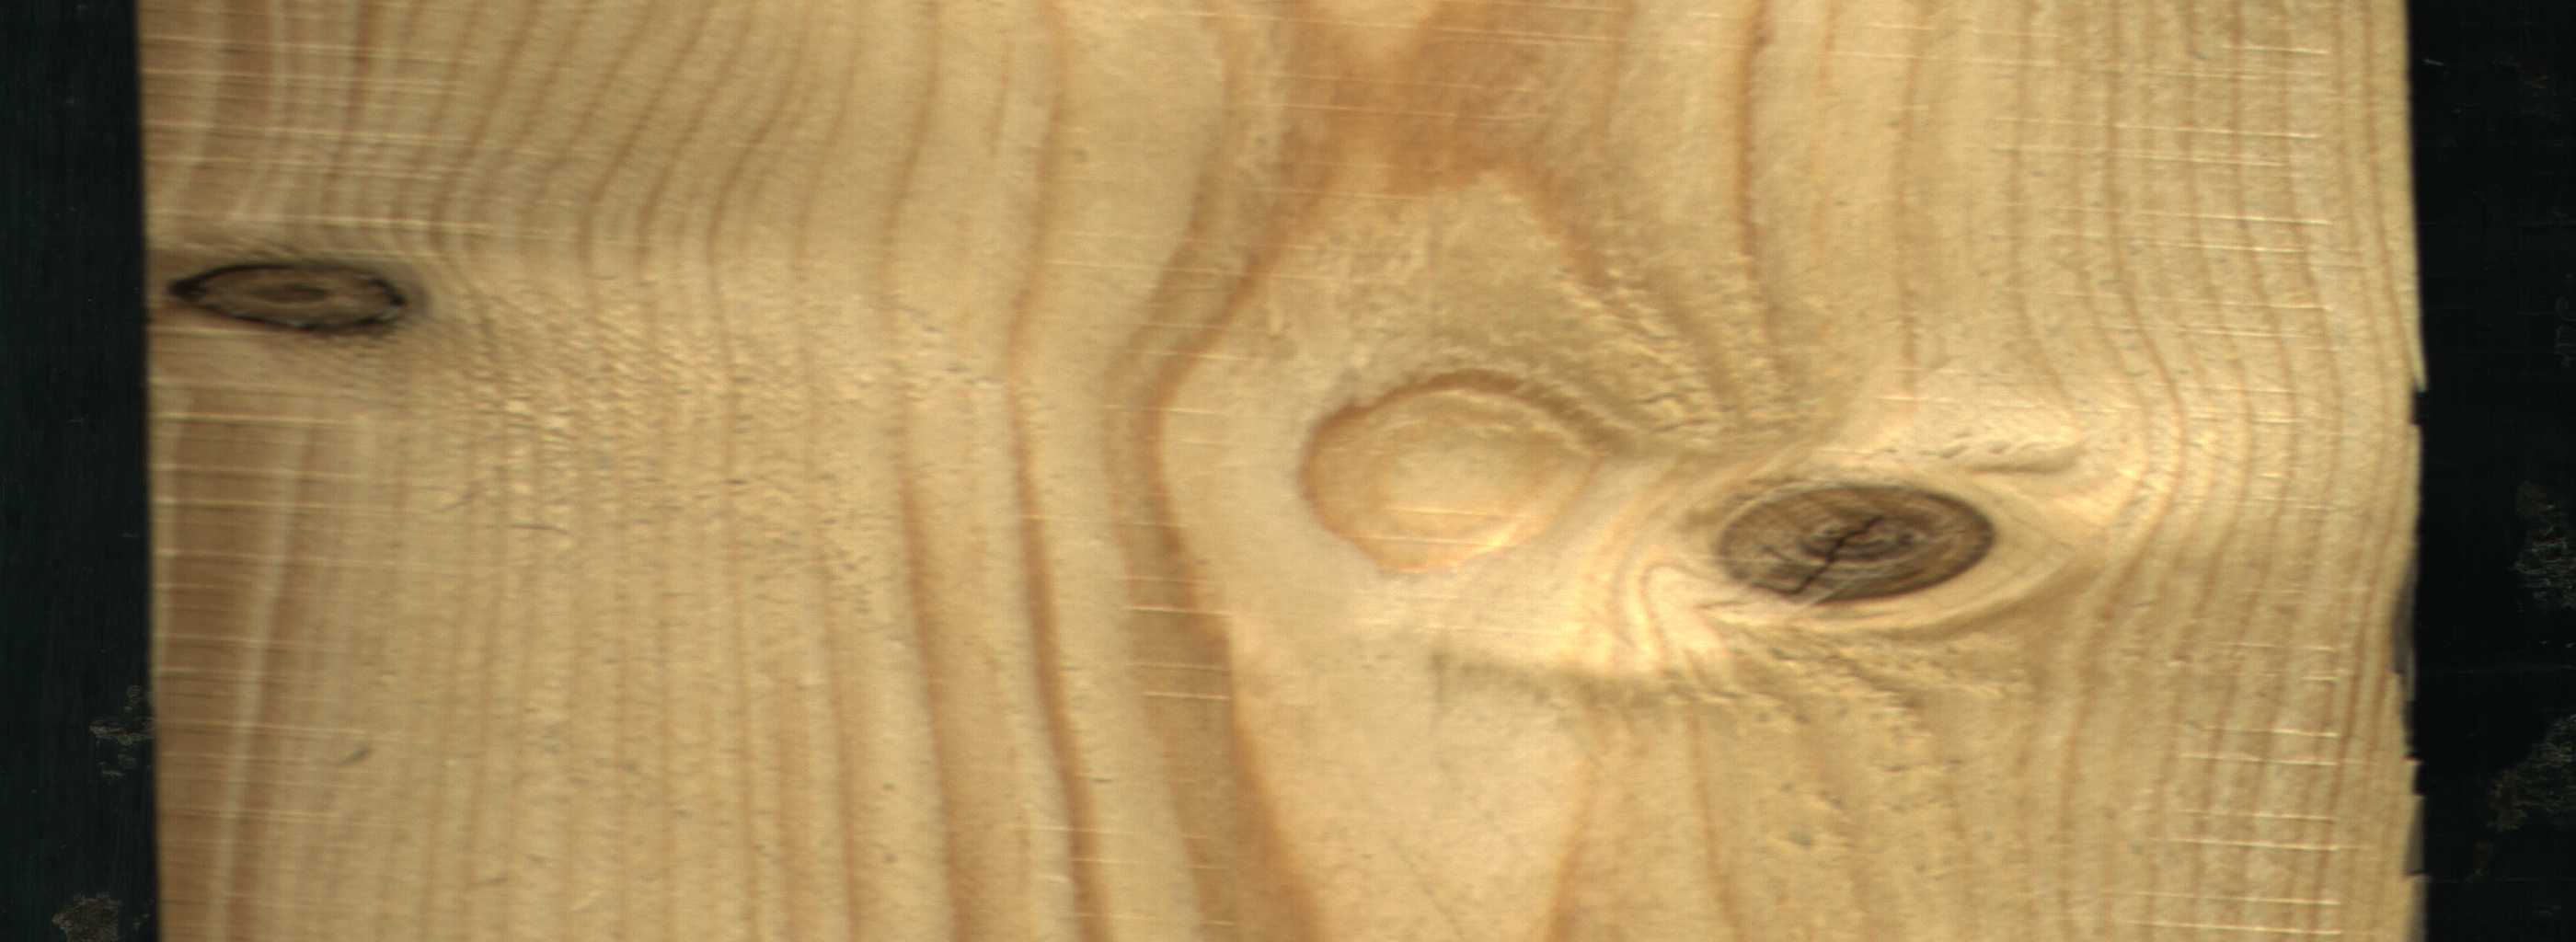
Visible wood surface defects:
Quartzity
knot_with_crack
Dead_Knot